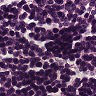
Metastatic tissue present: no